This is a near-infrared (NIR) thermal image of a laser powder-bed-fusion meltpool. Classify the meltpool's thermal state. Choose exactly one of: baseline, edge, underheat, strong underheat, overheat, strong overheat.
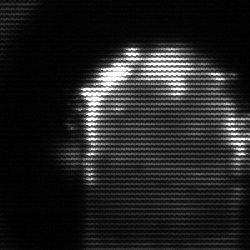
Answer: baseline